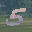
Label: 5